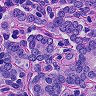
Metastatic tissue present: yes